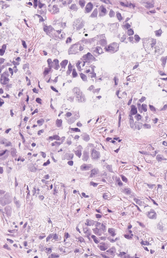
Tumor epithelial tissue: yes
Tumor-associated stroma tissue: yes
Normal tissue: no